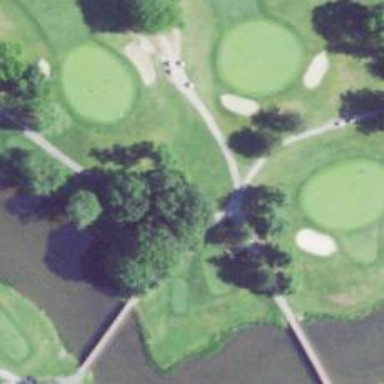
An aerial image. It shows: Golf path made of asphalt.